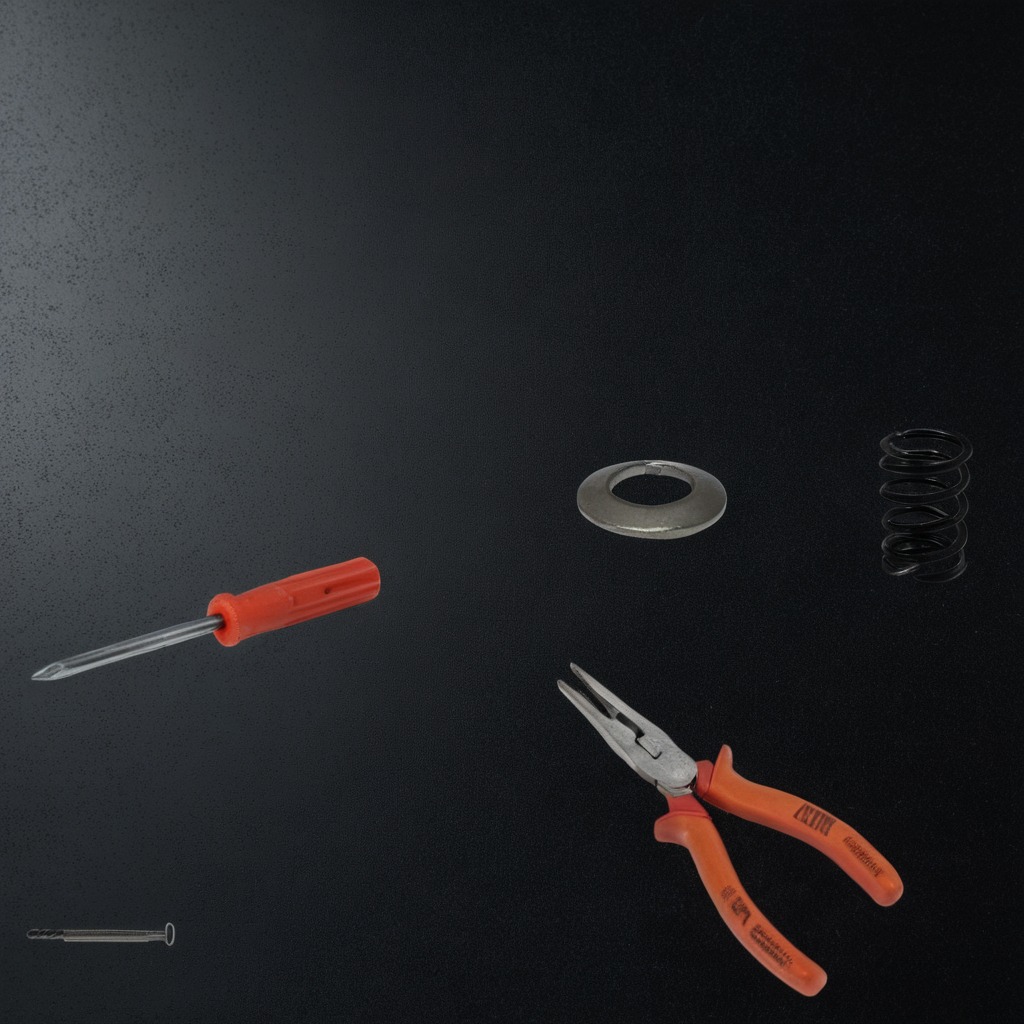
A washer, pliers, coiled spring and screwdriver are lying on the clean granite tabletop.